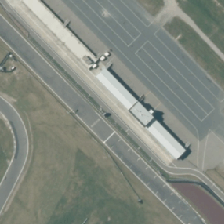
Land cover: urban_parkland